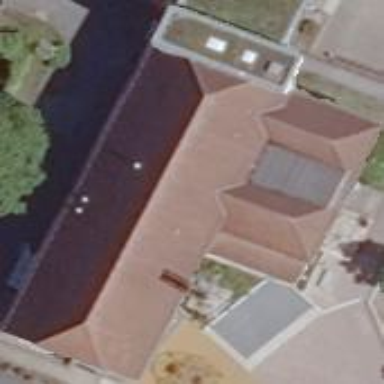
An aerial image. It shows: School building.